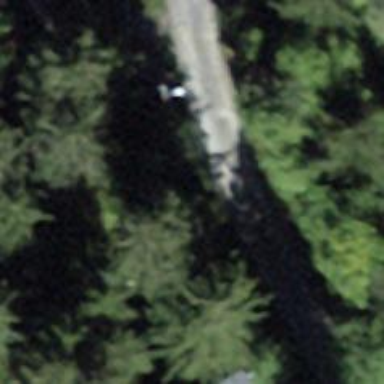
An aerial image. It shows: Residential road with pebblestone surface.